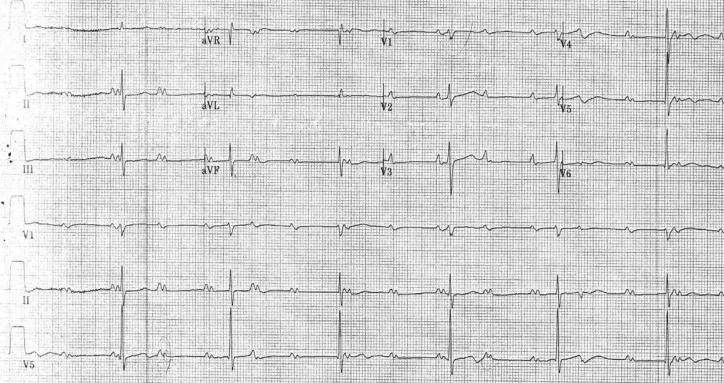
Electrocardiogram at age 71 demonstrating sinus arrhythmia, atrial rate 90-100, with complete AV block and narrow QRS, ventricular rate 38. Note the intra-atrial conduction abnormality is more prominent.
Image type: electrography (ekg)